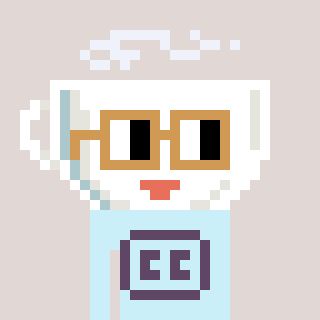
a pixel art character with square brown glasses, a mug-shaped head and a cold-colored body on a warm background